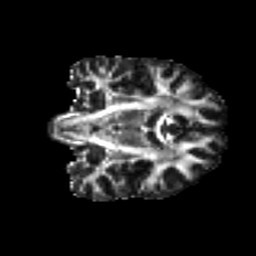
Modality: FA
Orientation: coronal
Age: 23
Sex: female
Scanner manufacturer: ge
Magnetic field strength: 3 T
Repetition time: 7.8 s
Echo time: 0.061 s